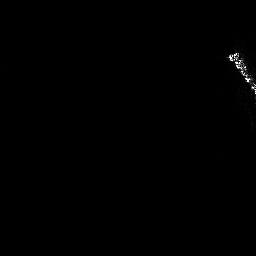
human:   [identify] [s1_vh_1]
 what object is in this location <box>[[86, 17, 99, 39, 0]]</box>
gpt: <ref>1 large ship at the top right</ref>